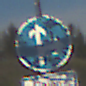
Verkehrszeichen: VorgeschriebeneFahrtrichtungGeradeausOderRechts
Zusatzzeichen unten: BesondereFahrzeugeUndTransportgueter2
Umgebung: Outdoor, Nature
Tageszeit: MorningAfternoon
Wetter: PartlyCloudy
Licht: Natural
Jahreszeit: NotSpecified
Kontrast: HighContrast